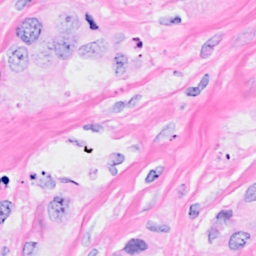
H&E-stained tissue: Breast